Question: I am using an orphaned R library (<URL>' function. Unfortunately, the way the function is written does not allow me to change some typical plot parameters. In particular, I cannot set 'axes=F' and I am forced to have the axes plotted all the time. This is not helpful as I want to add extra layers to my device and the axes are different and it they are offset.
Is there a way to pass the argument to the method that is calling the plot() function?
If this is not possible I am afraid I will have to modify the source code. If this is the case, where should I look in order to modify the methods of this kind of object?
I found the <URL> of the methods but my hacking skills are limited and I am a bit lost.
Example:
'''
library(wmtsa) # assuming you have installed the package wmtsa
wavCWT(sin(rnorm(1000)))
plot(W, power.stretch=0.5)
'''
produces this plot:

but if I try to remove axes with 'axes=F' I get the following message:
'''
plot(W, power.stretch=0.5, axes=F)
Error in plot.default(NA, NA, xlim = xlim, ylim = ylim, type = "n", xaxs = xaxs, :
formal argument "axes" matched by multiple actual arguments
'''
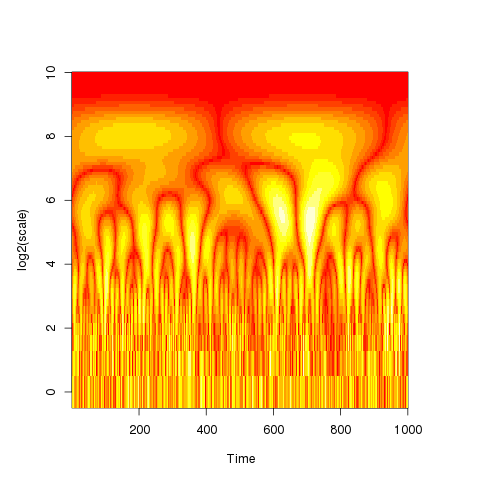
Answer: You do need to change the source, but only very slightly. On line 269-270 of 'wav_xform.R', inside the 'plot.wavCMT' function change the line:
'''
image(data$x, data$y, imageScale(data$z, power.stretch=power.stretch), ...,
xlab=xlab, ylab=ylab, axes=TRUE)
'''
to
'''
image(data$x, data$y, imageScale(data$z, power.stretch=power.stretch), ...,
xlab=xlab, ylab=ylab)
'''
The reason is that ellipsis ('...')- that means "take any extra arguments to the 'plot' function and pass them to the 'image' function". However, the original code had 'axes=TRUE' there too, which means that if you try and pass 'axes=FALSE' you'll get a 'formal argument "axes" matched by multiple actual arguments' error.
Then (once you reinstall), the following works to get rid of the axes:
'''
library(wmtsa)
sunspots.cwt <- wavCWT(sunspots)
plot(sunspots.cwt) # has axes
plot(sunspots.cwt, axes=FALSE) # does *not* have axes
'''
Also note that you change other common plot parameters, thanks to that ellipsis! (That's true even if you never modify the source). For example:
'''
plot(sunspots.cwt, main="My great wavelet plot") # change title
plot(sunspots.cwt, xlim=c(1750, 1850)) # change x axis range
plot(sunspots.cwt, ylim=c(0, 2)) # change y axis range
'''